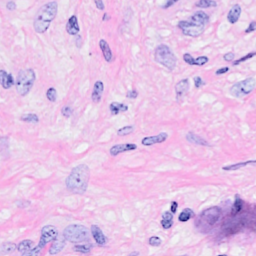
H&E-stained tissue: Breast